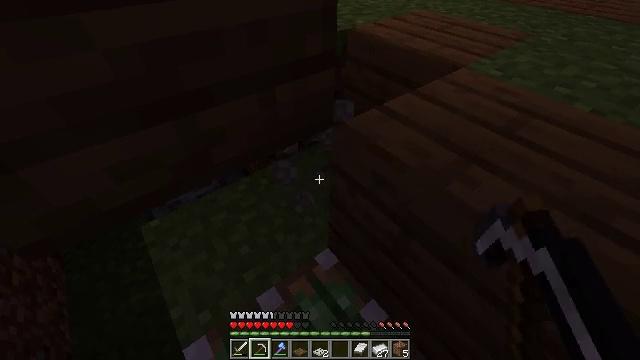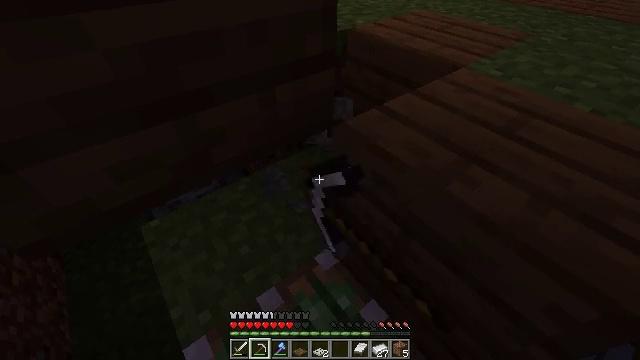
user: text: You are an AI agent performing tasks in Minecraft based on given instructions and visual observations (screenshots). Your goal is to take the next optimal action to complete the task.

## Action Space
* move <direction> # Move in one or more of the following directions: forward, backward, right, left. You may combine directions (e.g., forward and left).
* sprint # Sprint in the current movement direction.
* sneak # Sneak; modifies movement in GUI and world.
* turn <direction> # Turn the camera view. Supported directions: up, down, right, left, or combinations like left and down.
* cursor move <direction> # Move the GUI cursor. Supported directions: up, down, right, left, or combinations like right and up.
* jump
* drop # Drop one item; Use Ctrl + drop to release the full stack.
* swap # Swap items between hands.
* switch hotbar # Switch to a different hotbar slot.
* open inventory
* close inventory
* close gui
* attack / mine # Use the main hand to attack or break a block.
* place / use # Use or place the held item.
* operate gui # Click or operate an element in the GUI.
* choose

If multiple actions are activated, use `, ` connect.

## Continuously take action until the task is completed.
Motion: motion action
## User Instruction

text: Gather the lever into your inventory.
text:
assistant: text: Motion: attack / mine
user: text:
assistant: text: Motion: attack / mine